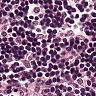
Metastatic tissue present: no